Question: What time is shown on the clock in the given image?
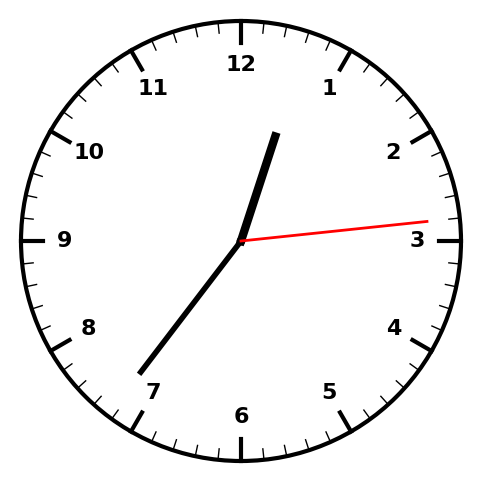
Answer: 12:36:14